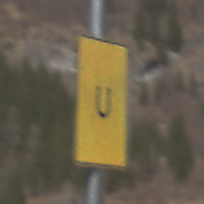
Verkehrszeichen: AnkuendigungOderFortsetzungUmleitungOhnePfeilsymbol
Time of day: MorningAfternoon
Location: Outdoor (Nature)
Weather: PartlyCloudy
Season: NotSpecified
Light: Natural